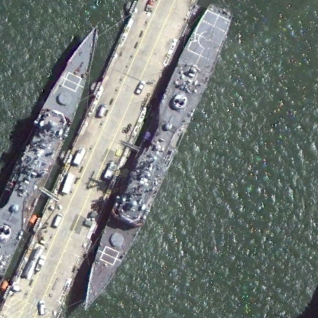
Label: cruiser